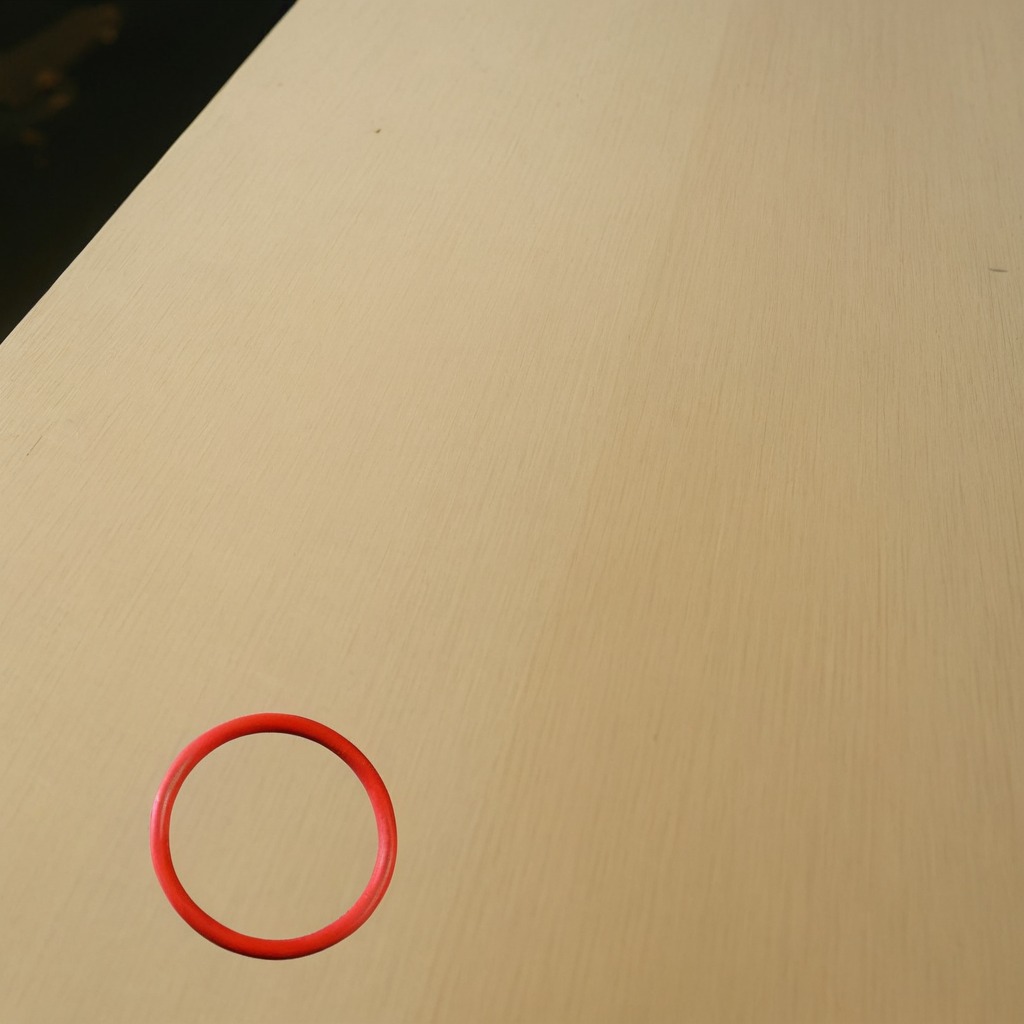
A rubber O-ring lying on a plywood surface in a paint workshop lit by afternoon window light.